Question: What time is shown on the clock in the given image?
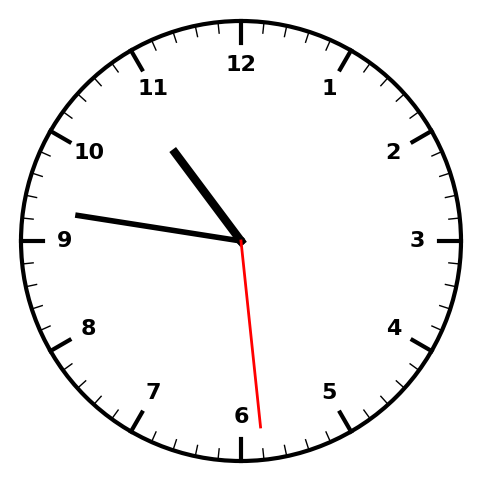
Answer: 10:46:29